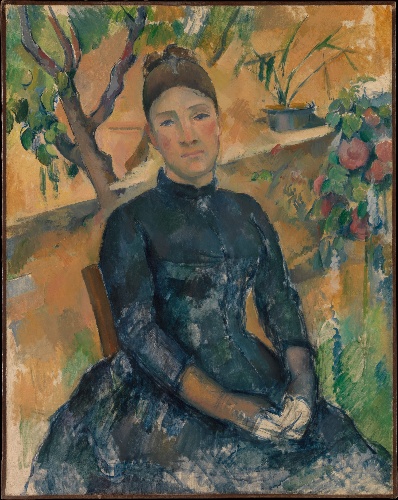
Title: Madame Cézanne (Hortense Fiquet, 1850–1922) in the Conservatory
Artist: Paul Cézanne
Artist bio: French, Aix-en-Provence 1839–1906 Aix-en-Provence
Date: 1891
Object type: Painting
Classification: Paintings
Medium: Oil on canvas
Dimensions: 36 1/4 x 28 3/4 in. (92.1 x 73 cm)
Department: European Paintings
Credit line: Bequest of Stephen C. Clark, 1960
Accession year: 1961
Repository: Metropolitan Museum of Art, New York, NY
Tags: Portraits|Women